Question: I currently have css styles for buttons that look a bit outdated. Here is my css:
'''
a.yellow_button {
font-weight: bold;
font-size: 1.2em;
-moz-border-radius: 14px 14px 14px 14px;
-webkit-border-radius: 14px;
border-radius: 14px;
background: #ffce2e;
color: #444;
text-shadow: 1px 1px 1px rgba(256, 256, 256, 0.9);
-moz-box-shadow: 3px 3px 3px rgba(0,0,0,0.3);
-webkit-box-shadow: 3px 3px 3px rgba(0,0,0,0.3);
box-shadow: 3px 3px 3px rgba(0,0,0,0.3);
border: 1px solid #444;
cursor: pointer;
text-decoration: none;
padding: 5px 6px;
margin-top: 0;
margin-left:0;
margin-right: 2px;
float:none;
display: inline-block;
}
a.yellow_button:hover {
background: none repeat scroll 0 0 #ff0;
color: #000;
}
'''
You can see these buttons as they currently appear on comehike.com making the site's design kind of old looking.
What I need to do is make the buttons look like the yellow button on the top-right of this mockup:

Any idea which part of the css I should change to get that effect?
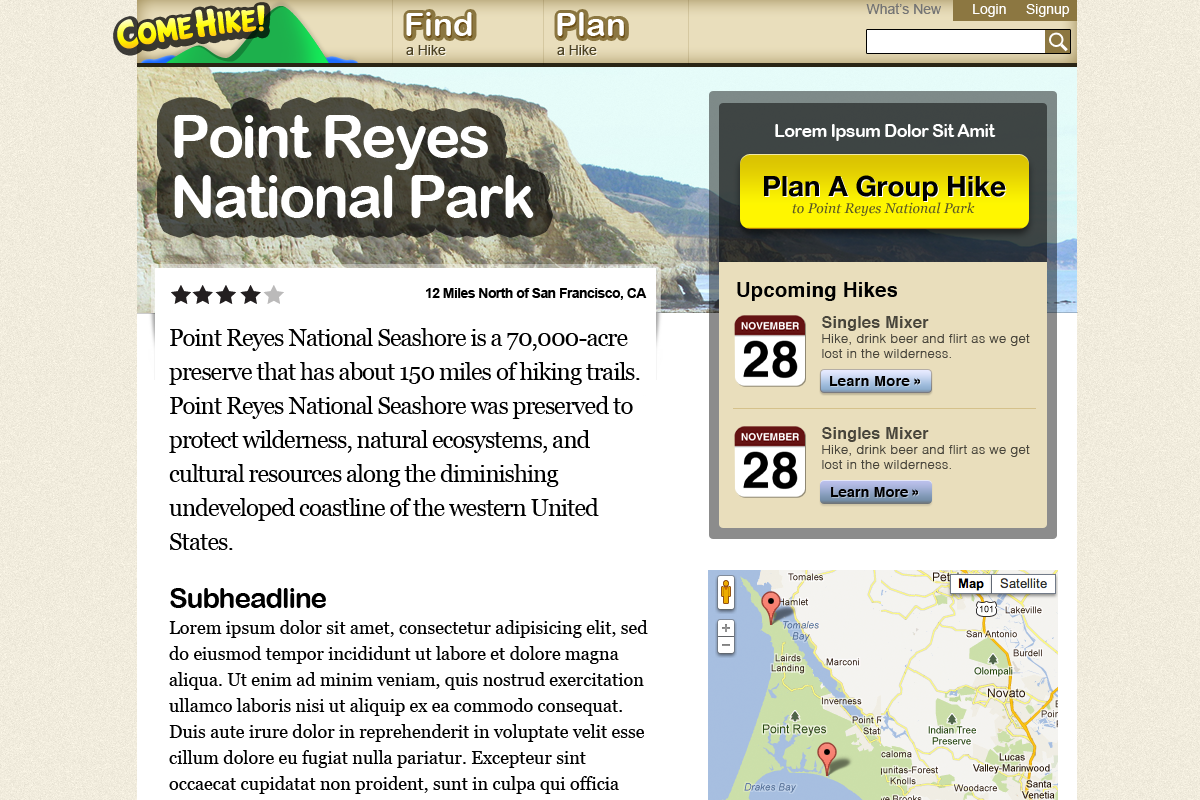
Answer: Right. This will do it.
'''
.whatever-the-class-is {
/* No border */
border-style:none;
'''
Now for some shadow
'''
-webkit-box-shadow: 3px 3px 3px rgba(0,0,0,0.3);
box-shadow: 3px 3px 3px rgba(0,0,0,0.3);
-moz-box-shadow: 3px 3px 3px rgba(0,0,0,0.3);
'''
And the curved border
'''
-moz-border-radius: 8px;
-webkit-border-radius: 8px;
border-radius: 8px;
'''
Finally, the gradient. This code is designed to work in alot of browsers.
'''
background: #bfc126; /* Old browsers */
background: -moz-linear-gradient(top, #bfc126 0%, #ffff00 100%); /* Firefox */
background: -webkit-linear-gradient(top, #bfc126 0%,#ffff00 100%); /* Chrome, Safari */
background: -o-linear-gradient(top, #bfc126 0%,#ffff00 100%); /* Opera */
background: -ms-linear-gradient(top, #bfc126 0%,#ffff00 100%); /* IE */
background: linear-gradient(top, #bfc126 0%,#ffff00 100%); /* Probably should include this aswell */
}
'''
You could create an image of the gradient, but this would take time, and would make the page slower to load.